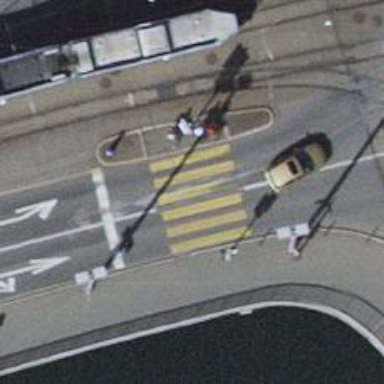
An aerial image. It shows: Road with traffic signals and zebra crossing marked by zebra lines.